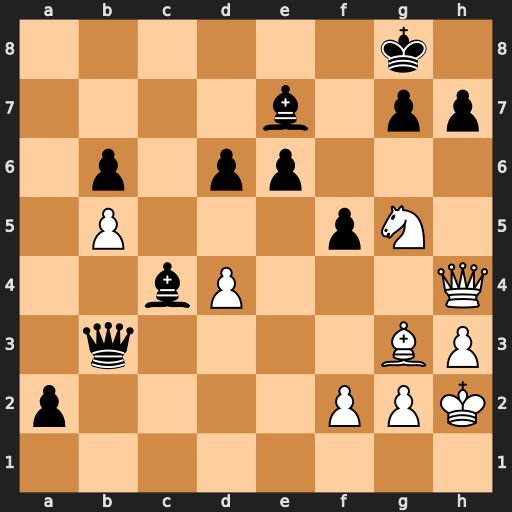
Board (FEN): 6k1/4b1pp/1p1pp3/1P3pN1/2bP3Q/1q4BP/p4PPK/8
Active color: w
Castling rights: -
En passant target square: -
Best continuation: Qxh7+ Kf8 Qh8#